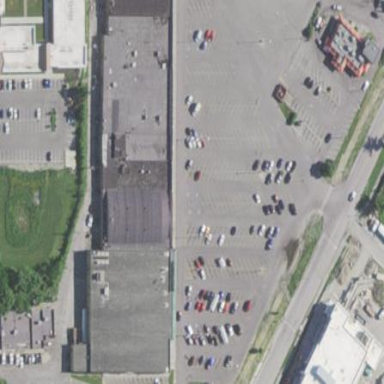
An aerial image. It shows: Retail area.